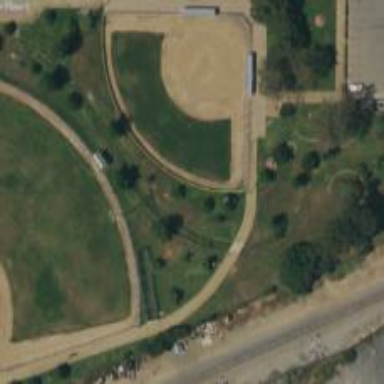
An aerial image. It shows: Baseball pitch for leisure and sports activities.